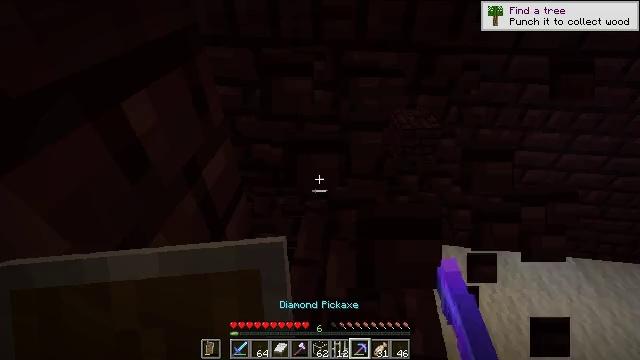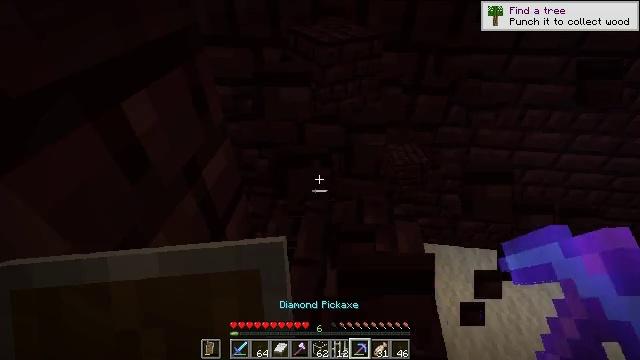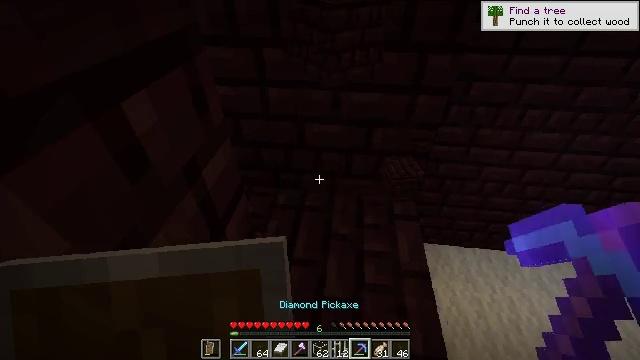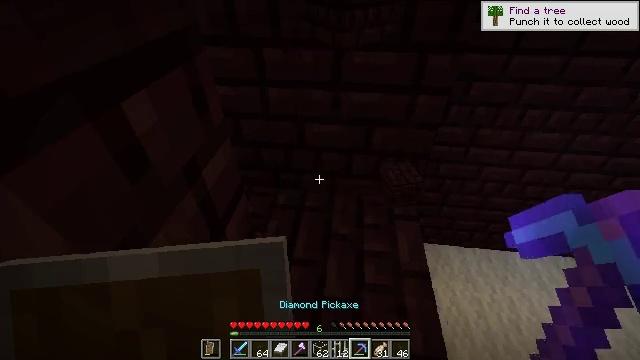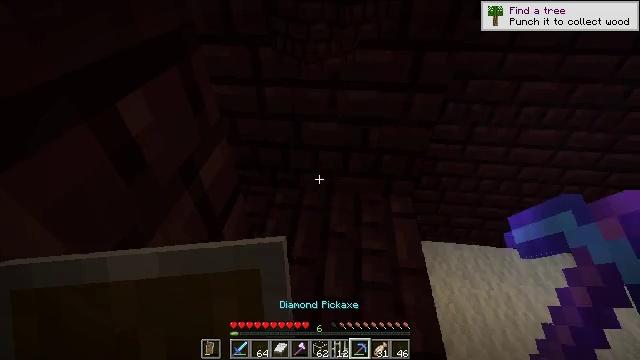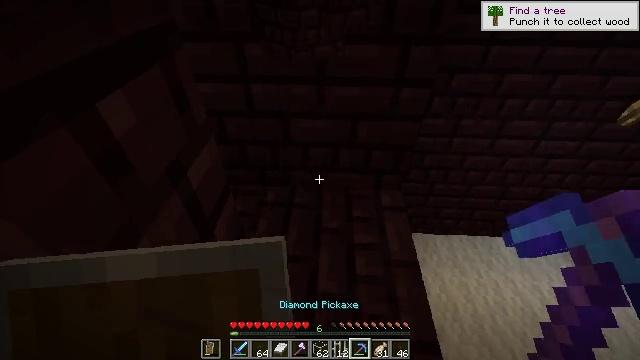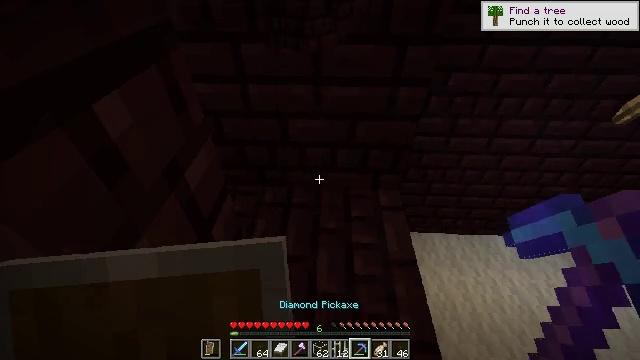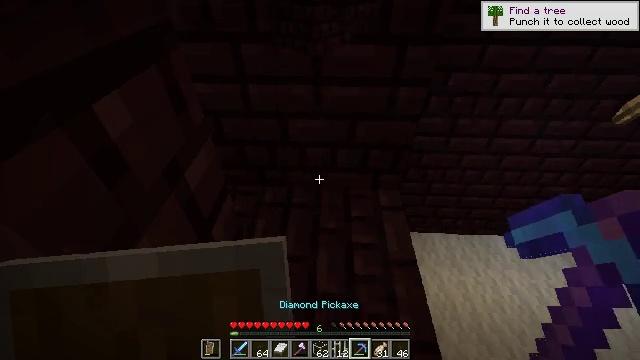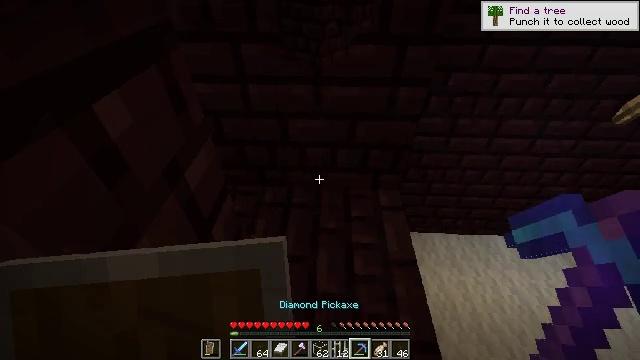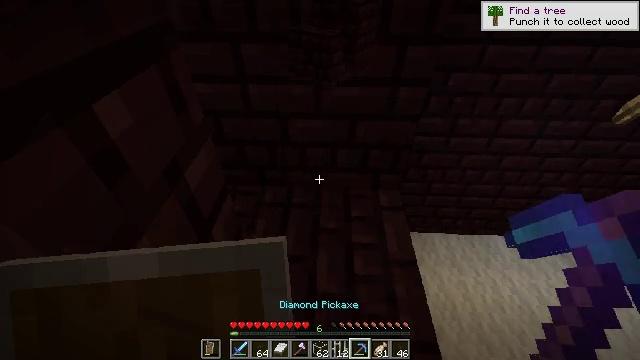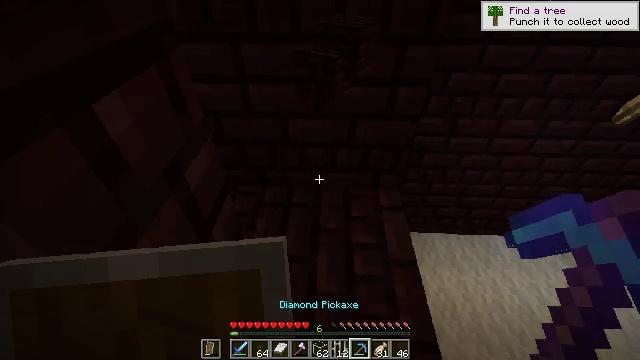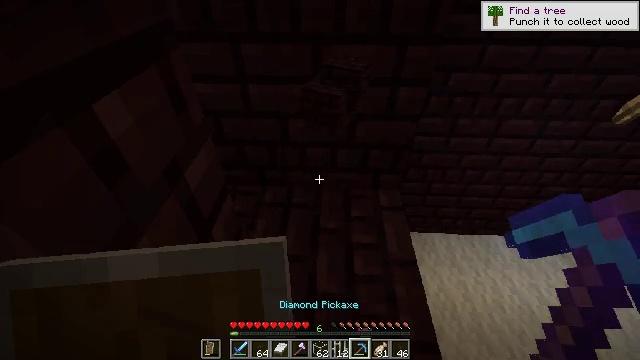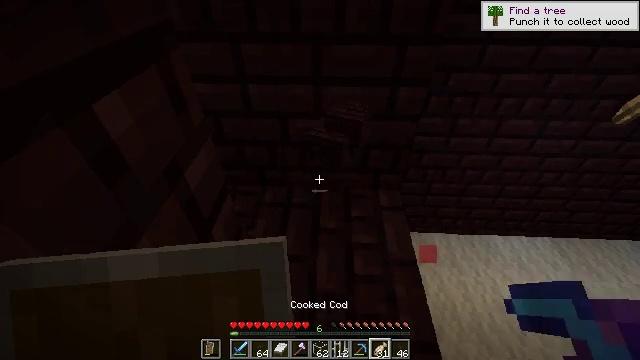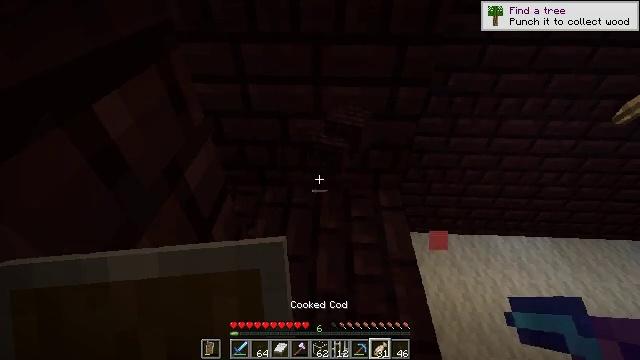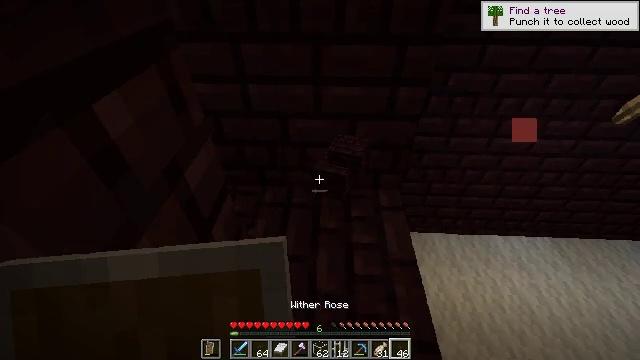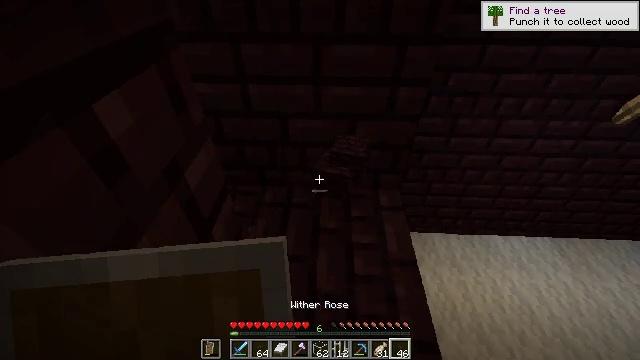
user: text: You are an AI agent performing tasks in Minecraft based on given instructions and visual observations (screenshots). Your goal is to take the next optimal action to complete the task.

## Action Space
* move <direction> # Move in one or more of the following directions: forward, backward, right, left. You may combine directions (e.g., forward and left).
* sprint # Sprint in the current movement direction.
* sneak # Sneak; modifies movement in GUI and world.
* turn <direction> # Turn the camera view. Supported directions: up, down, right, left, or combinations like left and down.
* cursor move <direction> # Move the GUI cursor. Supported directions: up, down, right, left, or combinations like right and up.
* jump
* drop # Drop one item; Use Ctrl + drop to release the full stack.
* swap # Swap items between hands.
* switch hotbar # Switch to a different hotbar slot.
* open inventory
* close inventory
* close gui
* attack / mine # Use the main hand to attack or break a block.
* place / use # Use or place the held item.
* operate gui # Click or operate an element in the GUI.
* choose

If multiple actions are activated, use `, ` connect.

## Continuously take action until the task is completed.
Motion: motion action
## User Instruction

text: drop nether brick slab
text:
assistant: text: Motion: no_op
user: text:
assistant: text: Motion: no_op
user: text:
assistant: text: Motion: no_op
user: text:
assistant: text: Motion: no_op
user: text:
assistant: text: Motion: turn right
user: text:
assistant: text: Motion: no_op
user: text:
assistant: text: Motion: no_op
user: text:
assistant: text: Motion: no_op
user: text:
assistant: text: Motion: no_op
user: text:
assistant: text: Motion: no_op
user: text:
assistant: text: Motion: no_op
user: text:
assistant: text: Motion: no_op
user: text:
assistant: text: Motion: no_op
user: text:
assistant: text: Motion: no_op
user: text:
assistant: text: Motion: no_op
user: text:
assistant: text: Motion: no_op
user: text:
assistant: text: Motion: no_op
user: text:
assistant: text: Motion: no_op
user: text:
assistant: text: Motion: turn right
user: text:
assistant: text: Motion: turn right
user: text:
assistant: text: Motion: turn right
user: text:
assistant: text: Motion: turn right and up
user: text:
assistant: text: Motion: turn right and up
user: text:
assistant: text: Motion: turn right and up
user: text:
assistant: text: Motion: turn right and up
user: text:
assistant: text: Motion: turn right and up
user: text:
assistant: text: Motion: turn right and up
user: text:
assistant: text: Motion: turn right, open inventory
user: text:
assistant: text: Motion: open inventory
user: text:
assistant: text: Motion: cursor move left